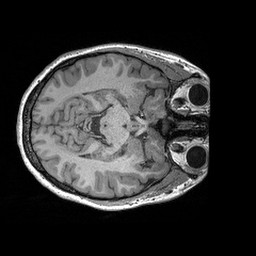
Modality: T1w
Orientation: axial
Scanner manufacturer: siemens
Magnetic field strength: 3 T
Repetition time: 2.3 s
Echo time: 0.00298 s